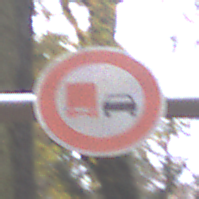
Verkehrszeichen: UeberholverbotKraftfahrzeuge
Umgebung: Outdoor, Nature
Tageszeit: MorningAfternoon
Wetter: Overcast
Licht: Natural
Jahreszeit: Autumn
Kontrast: LowContrast